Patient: sex M, age 66
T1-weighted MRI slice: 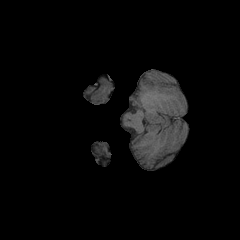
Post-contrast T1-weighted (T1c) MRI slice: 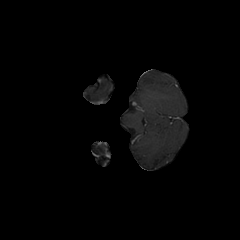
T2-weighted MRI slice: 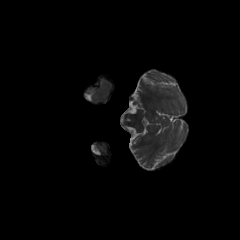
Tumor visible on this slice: no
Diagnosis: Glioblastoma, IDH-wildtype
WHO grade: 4